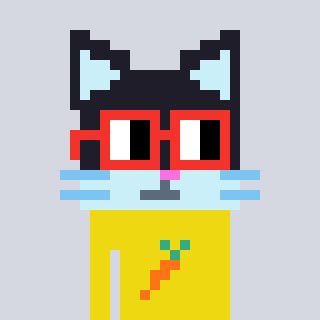
a pixel art character with square red glasses, a cat-shaped head and a yellow-colored body on a cool background